Interaction volume radius: 10 \u00c5
Interaction volume height: 10 \u00c5
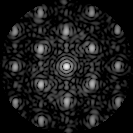
Disorder parameter: 0.3376